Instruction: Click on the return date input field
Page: home
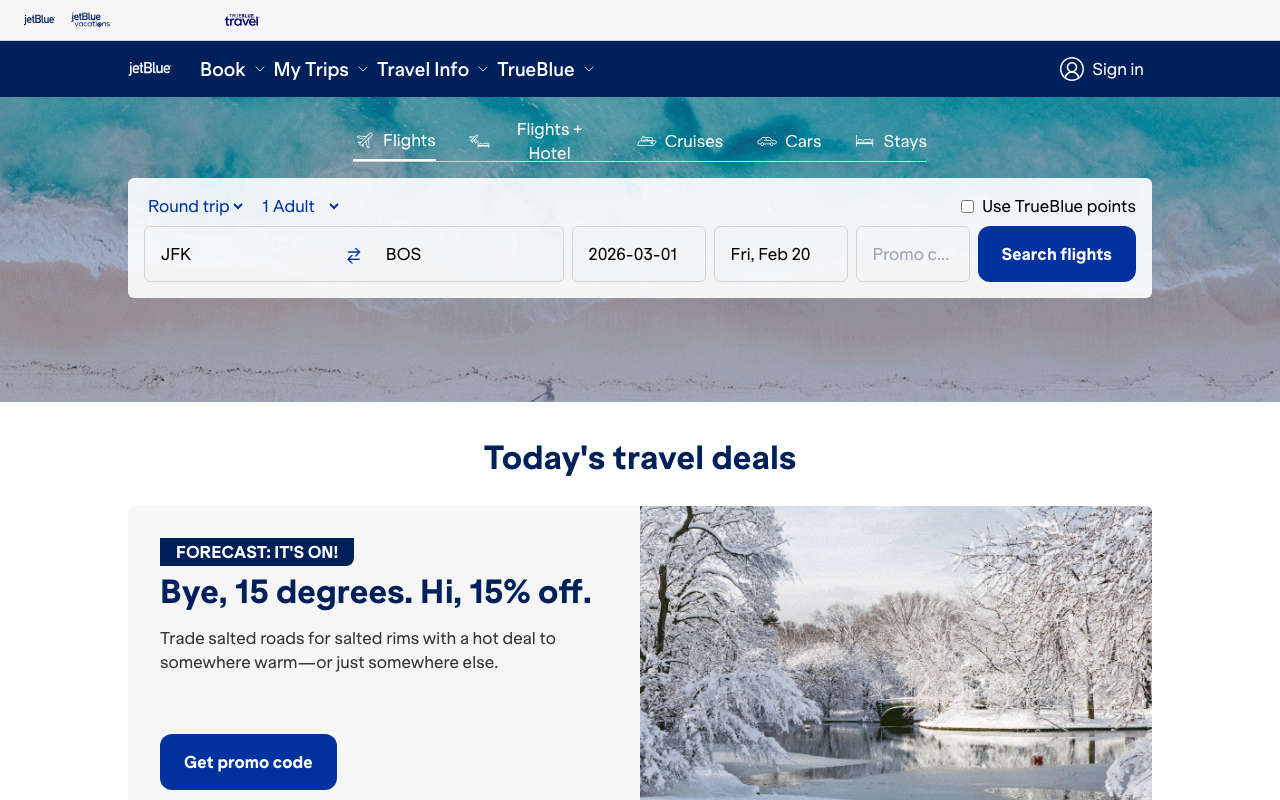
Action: click